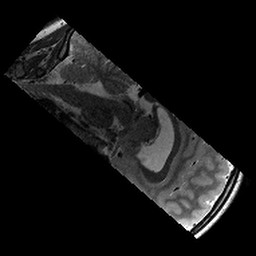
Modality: T2w
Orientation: sagittal
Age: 10
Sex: male
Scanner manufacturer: siemens
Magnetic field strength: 3 T
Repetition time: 9.23 s
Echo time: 0.067 s